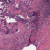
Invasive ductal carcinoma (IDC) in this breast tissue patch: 0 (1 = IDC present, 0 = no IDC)